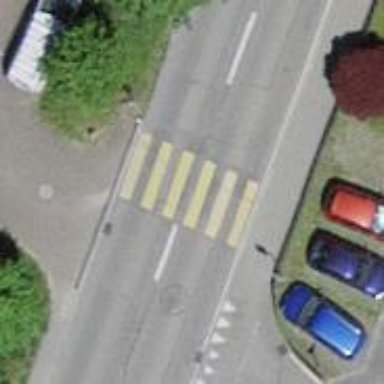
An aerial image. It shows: Uncontrolled zebra crossing on the road.